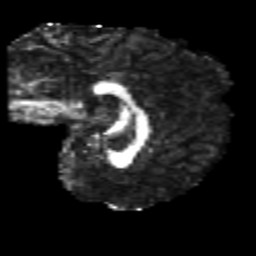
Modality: FA
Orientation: sagittal
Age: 21
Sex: female
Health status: healthy
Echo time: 0.074 s